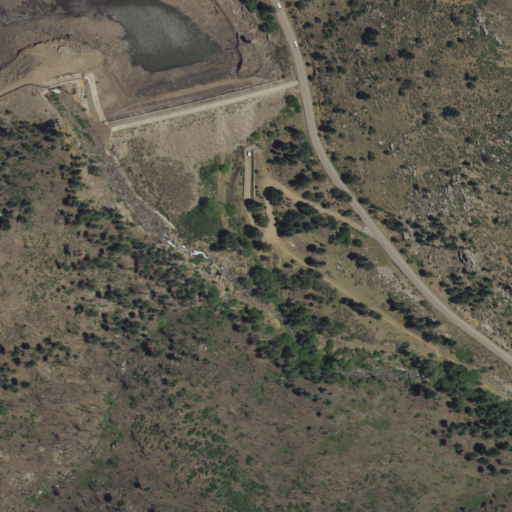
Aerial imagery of valley in New Mexico named Bear Canyon containing evergreen forest, shrub, herbaceous wetlands, and open water